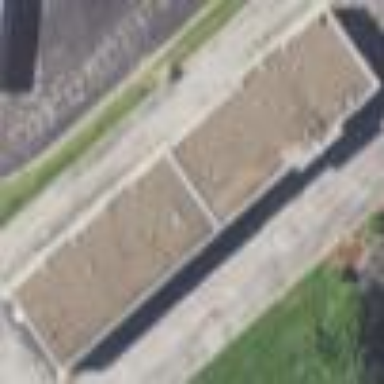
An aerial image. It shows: Car repair shop located in building.